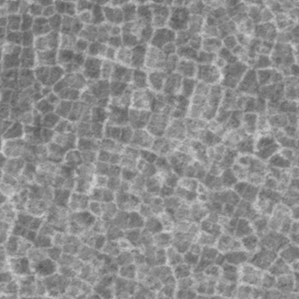
Label: frost